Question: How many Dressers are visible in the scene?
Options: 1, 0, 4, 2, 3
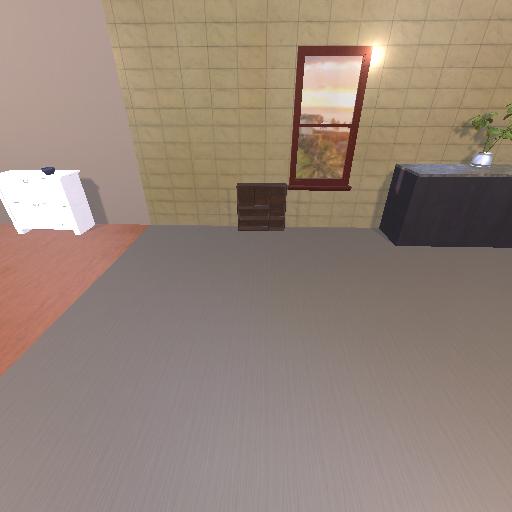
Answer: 1